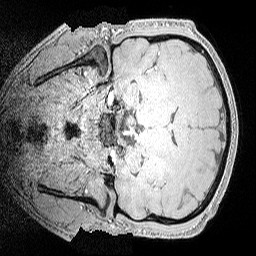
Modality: MP2RAGE
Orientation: coronal
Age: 36
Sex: male
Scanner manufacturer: siemens
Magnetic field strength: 3 T
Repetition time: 5 s
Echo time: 0.00298 s